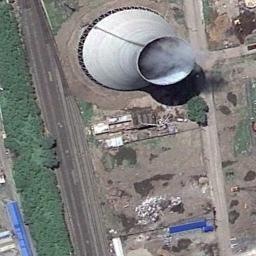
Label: thermal_power_station